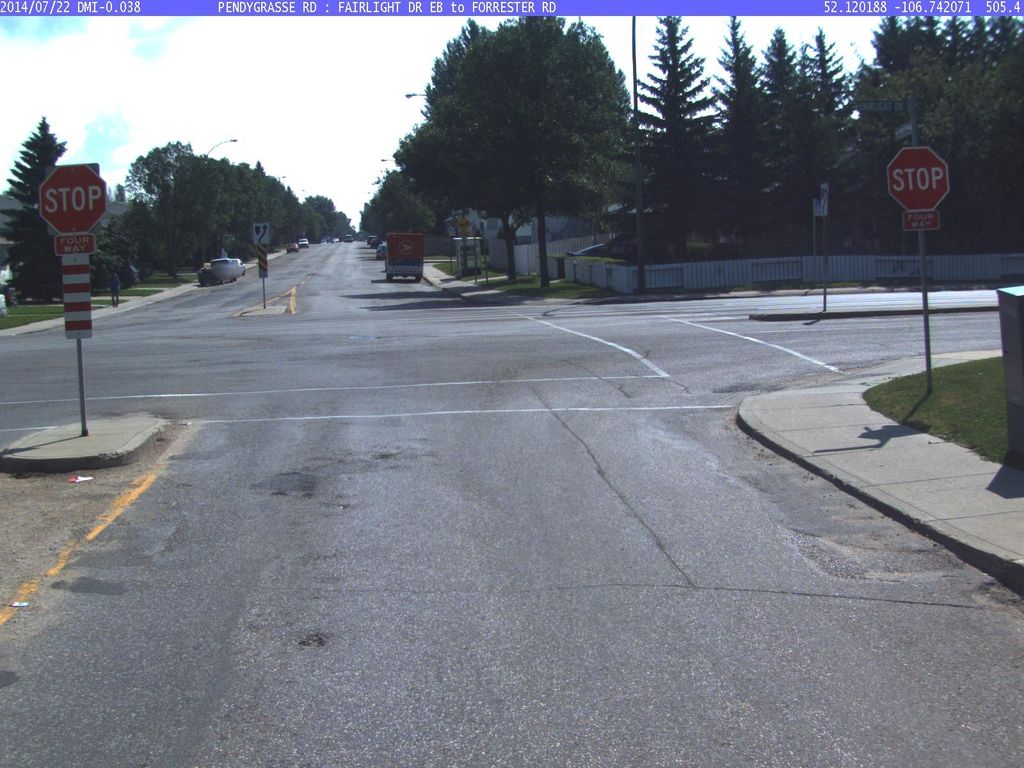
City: saskatoon